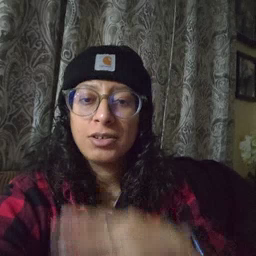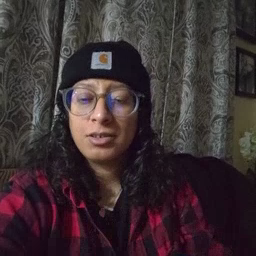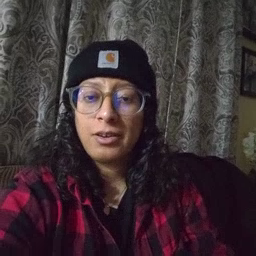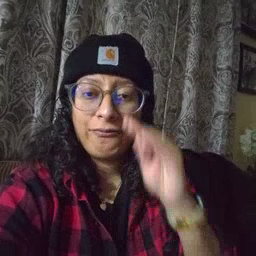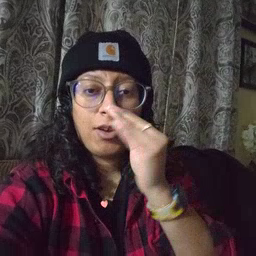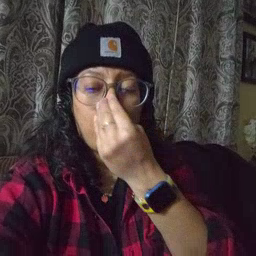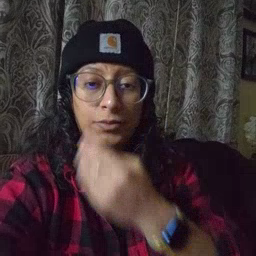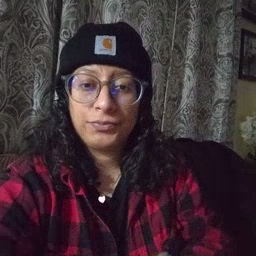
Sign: flower